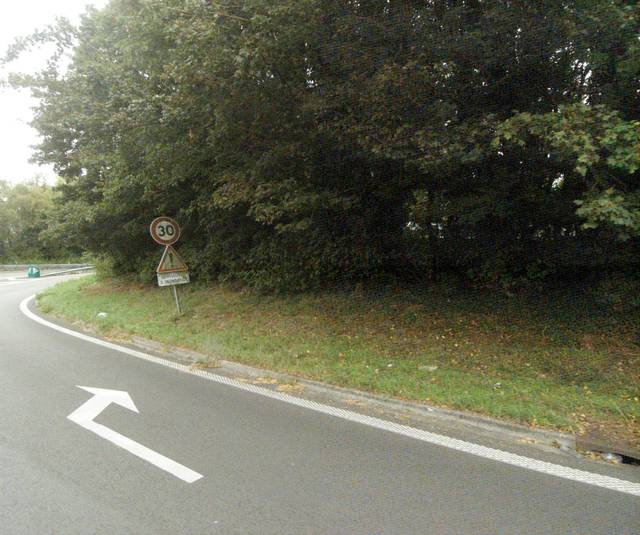
Region: France
Coordinates: 50.65, 3.047